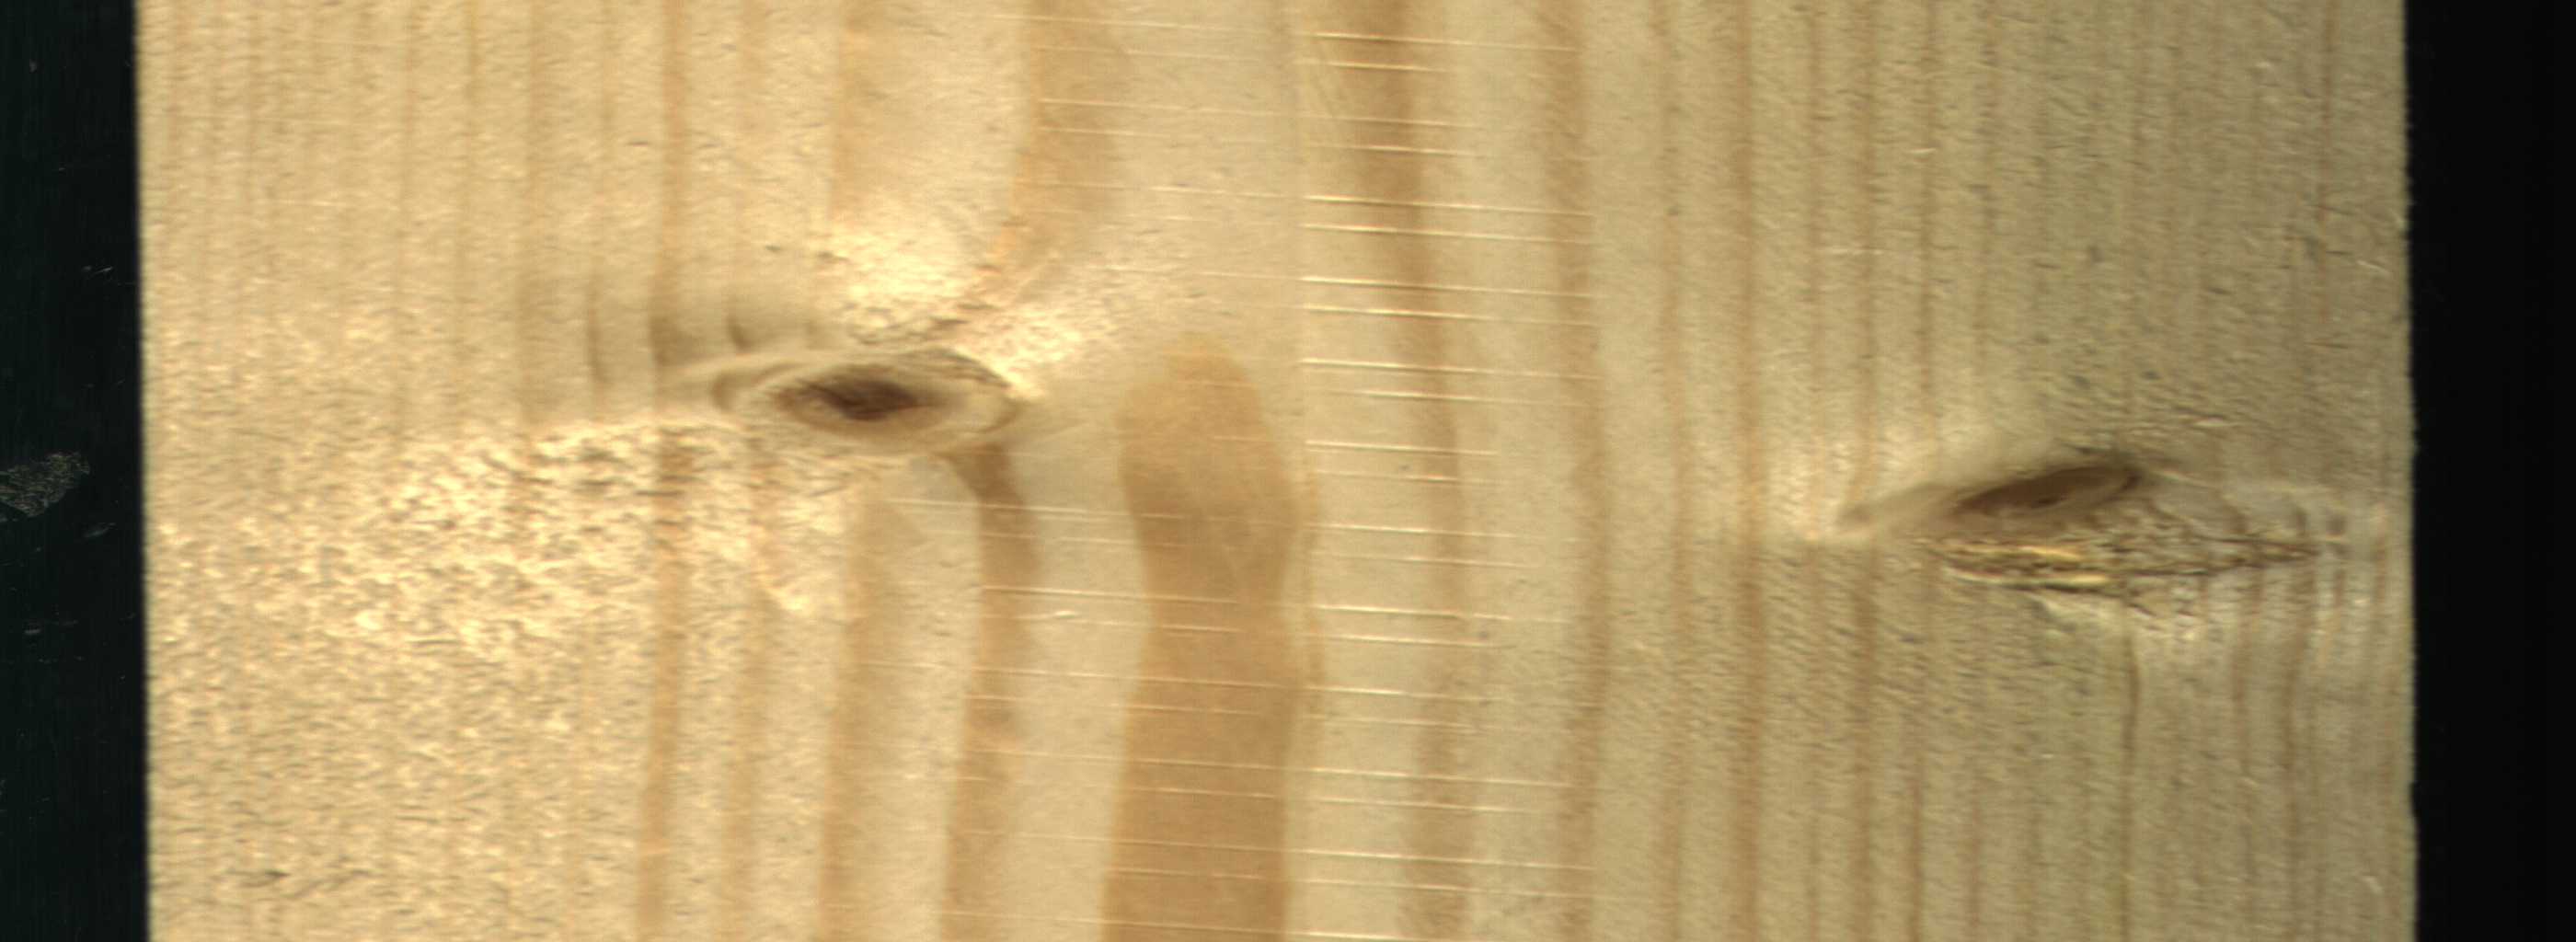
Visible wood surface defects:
Live_Knot
Live_Knot